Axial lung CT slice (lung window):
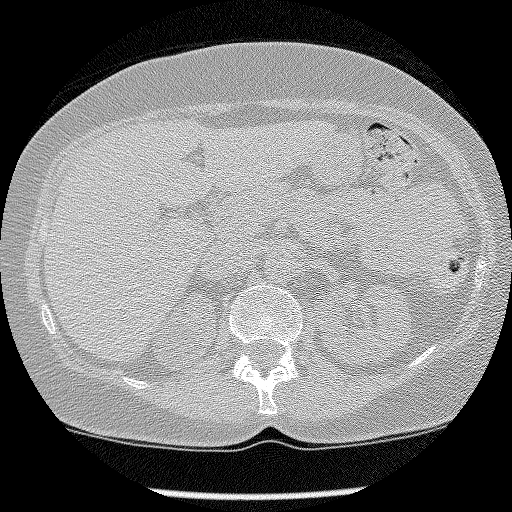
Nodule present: no